Field crop: maize
Growth stage: 2
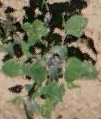
Species: chenopodium